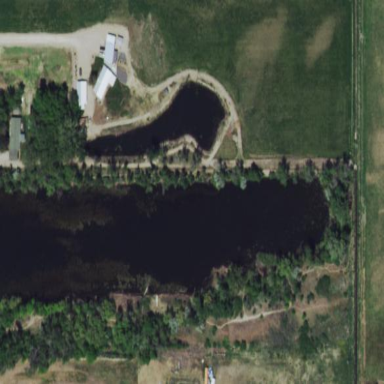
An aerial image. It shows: Pond surrounded by natural water.